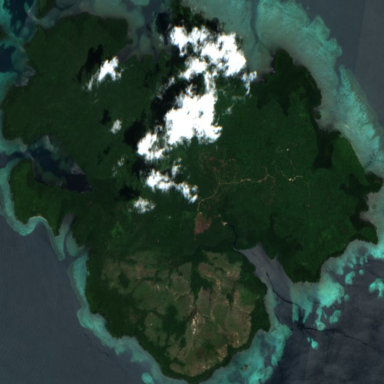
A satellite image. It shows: Island with natural coastline.